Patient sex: M
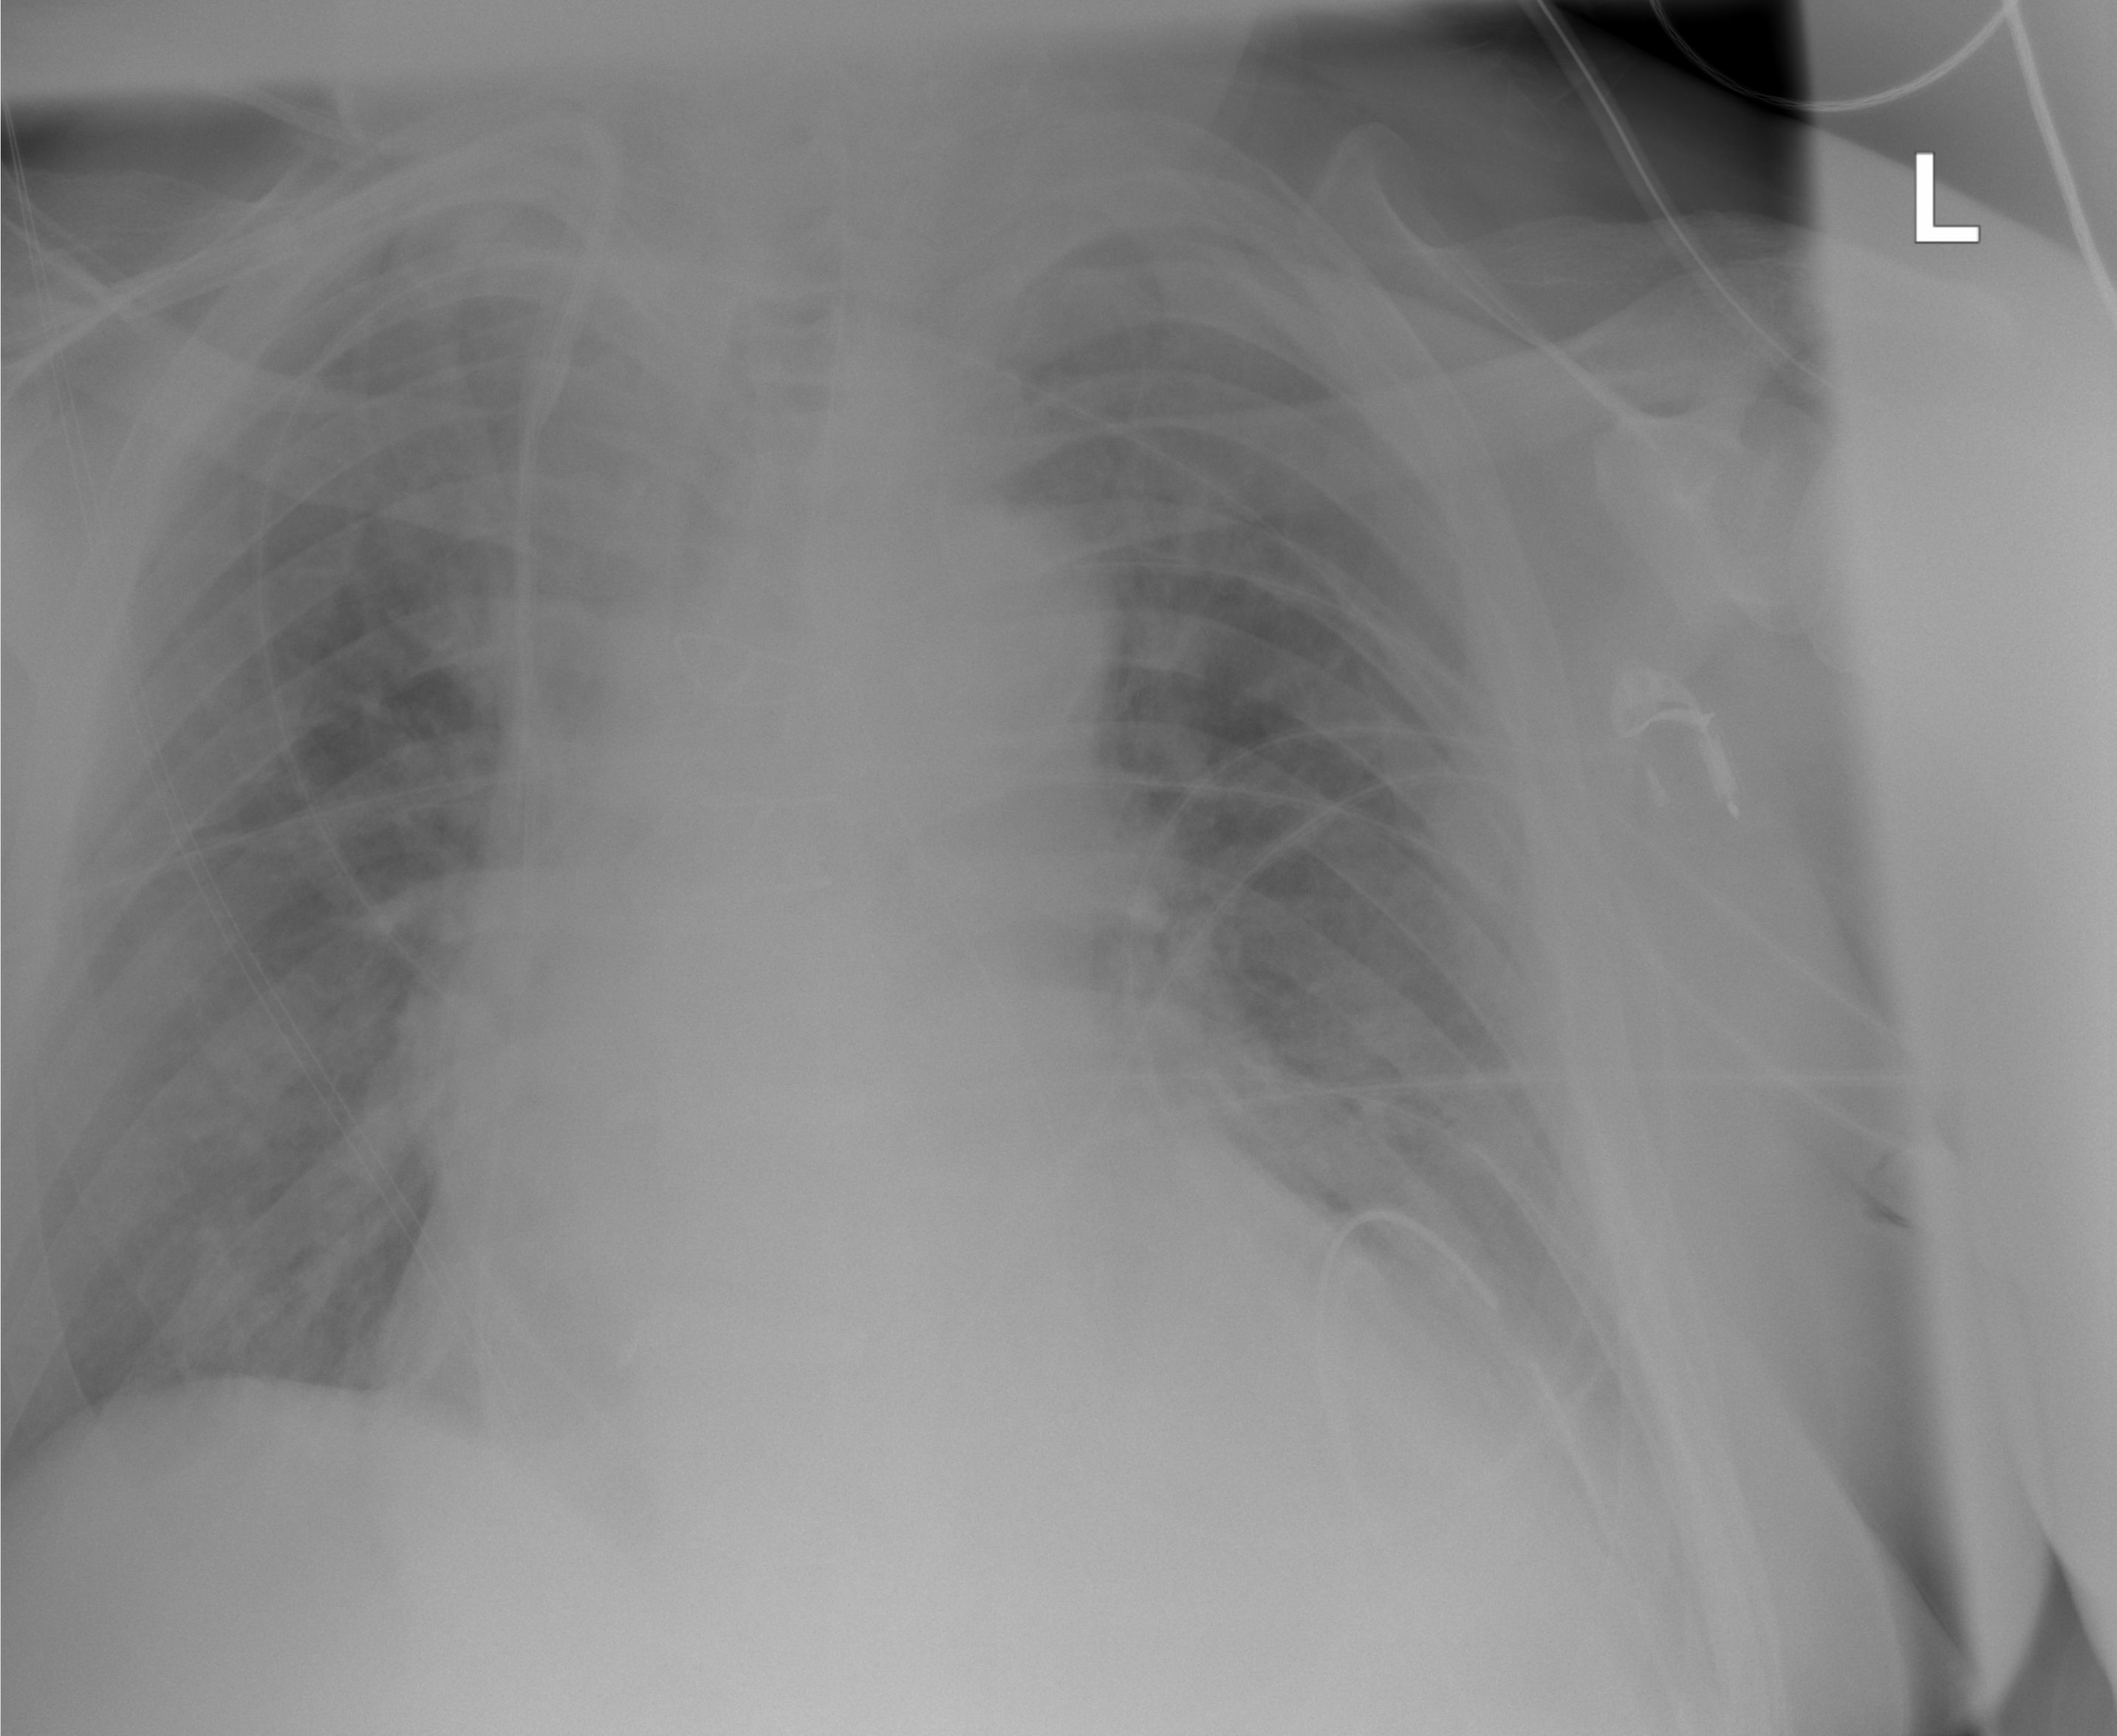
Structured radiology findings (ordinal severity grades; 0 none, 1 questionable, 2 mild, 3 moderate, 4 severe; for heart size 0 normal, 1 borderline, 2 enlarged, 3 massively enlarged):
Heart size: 2
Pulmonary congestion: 2
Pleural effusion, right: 0
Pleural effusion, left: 2
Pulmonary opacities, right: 0
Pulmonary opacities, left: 0
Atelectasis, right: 3
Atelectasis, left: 2